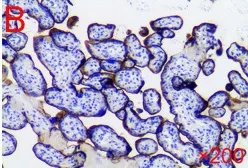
The IHC of the patient's sample. (B) Positive control.
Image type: pathology (immunostaining)